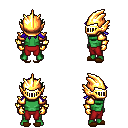
a pixel art fantasy rpg character, male body template, orc, green skin, gold arm armor, red pants, blue loose hair, gold helm, gold gloves, brown slippers, four views (front, back, left, right), 2x2 character sprite sheet, small pixel art, hard edges, no anti-aliasing